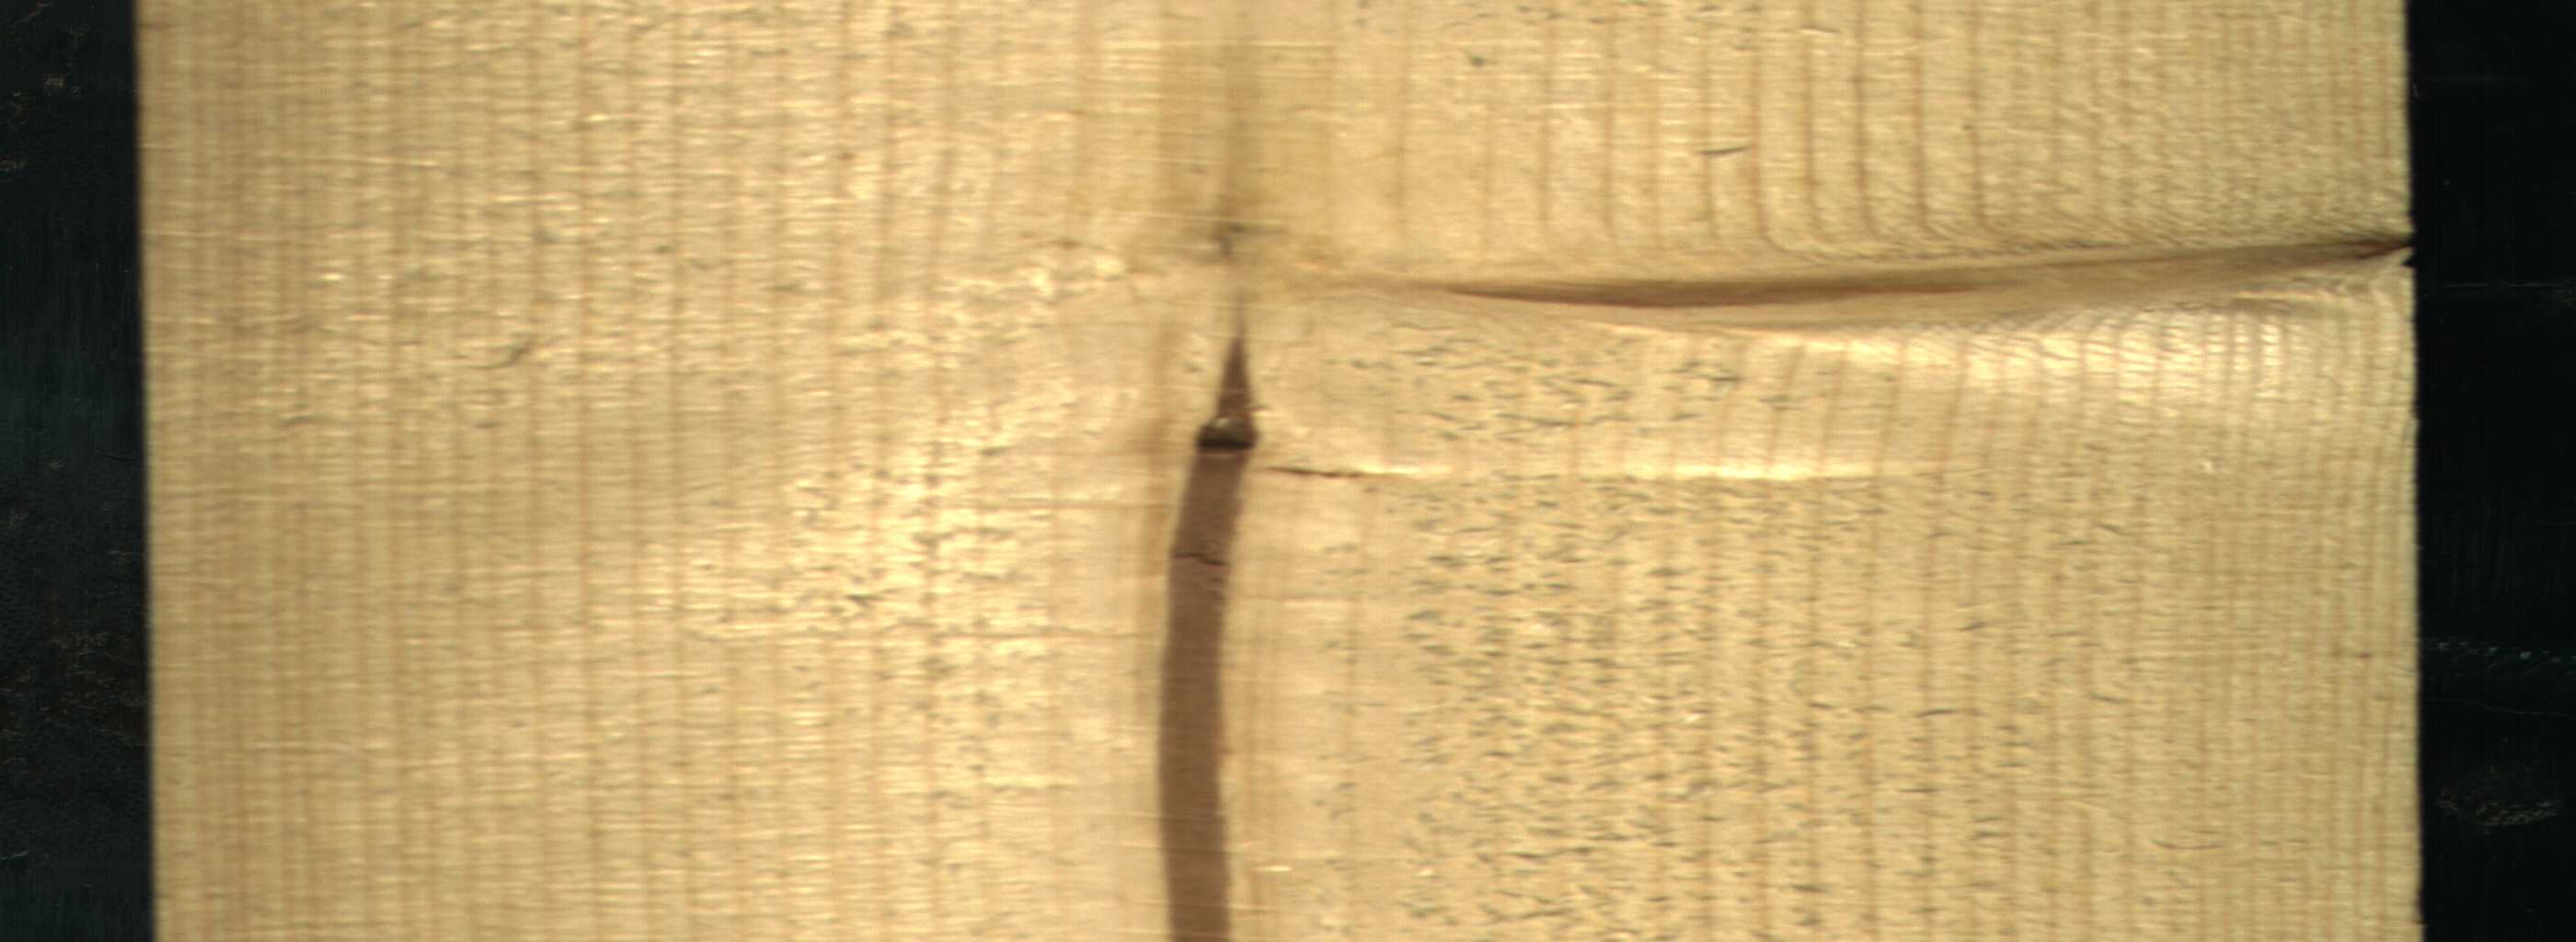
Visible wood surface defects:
Marrow
Live_Knot